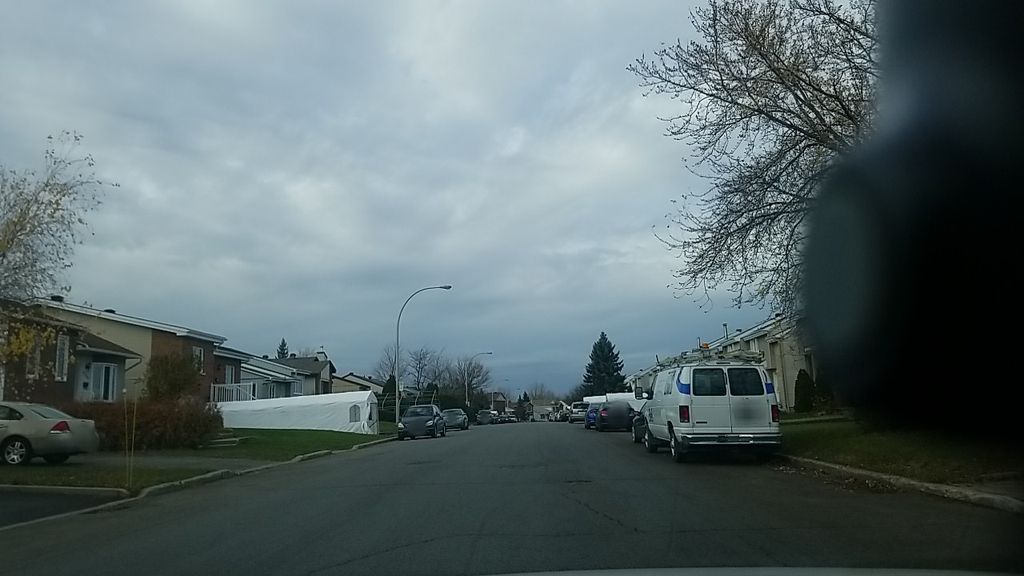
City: montreal